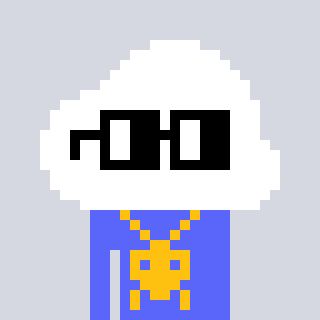
a pixel art character with square black glasses, a cloud-shaped head and a purple-colored body on a cool background